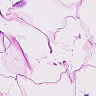
Metastatic tissue present: no